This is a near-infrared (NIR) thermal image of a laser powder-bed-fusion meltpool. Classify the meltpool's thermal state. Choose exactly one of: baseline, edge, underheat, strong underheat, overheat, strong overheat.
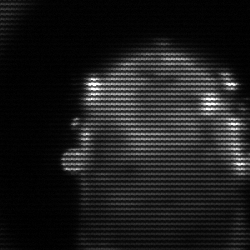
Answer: baseline